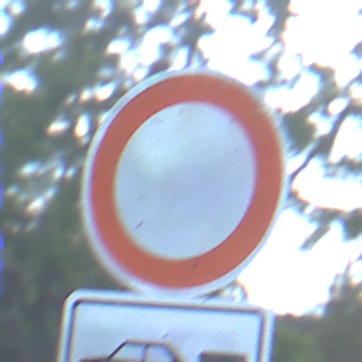
Verkehrszeichen: VerbotFahrzeugeAllerArt
Zusatzzeichen unten: MehrspurigeFahrzeugeFrei2
Umgebung: Outdoor, Nature
Tageszeit: MorningAfternoon
Wetter: PartlyCloudy
Licht: Natural
Jahreszeit: NotSpecified
Kontrast: MediumContrast